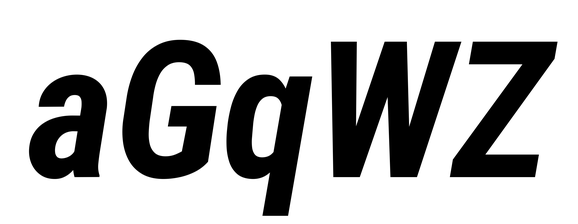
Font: Roboto-Italic_Condensed_Bold_Italic